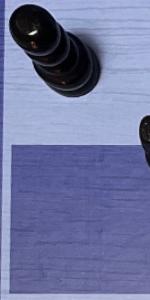
Label: Empty